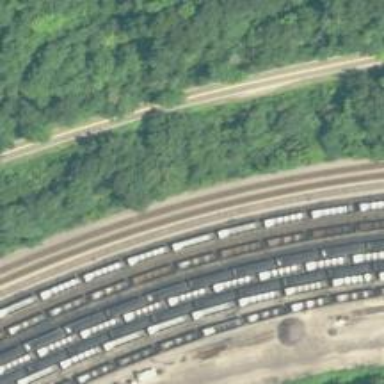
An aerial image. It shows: Railway track.